Question: I am new to SEO and just want to get the idea about how it works for Single Page Application with dynamic content.
In my case, I have a single page application (powered by AngularJS, using router to show different state) that provides some location-based search functionalities, similar to <URL>. On mt site, user can type in a location name, and the site will return some results based on the location.
I am trying to figure out a way to make it work well with Google. For example, if I type in "Apartment San Francisco" in Google, the results will be:

And when user click on these links, the sites will display the correct result. I am thinking about having similar SEO like these for my site.
The question is, the page content is purely depending on user's query. User can search by city name, state name, zip code, etc, to show different results, and it's not possible to put them all into sitemap. How google can crawl the content for these kind of dynamic page results?
I don't have experience with SEO and not sure how to do it for my site. Please share some experience or pointers to help me get started. Thanks a lot!
===========
Follow up question:
I saw Googlebot can <URL> for a few seconds and then the page content will be displayed. In this case, will GoogleBot wait for the http response?
I saw some tutorial says we need to prepare static html specifically for Search Engines. If I only want to deal with Google, does it mean I don't have to serve static html anymore because Google can run Javascript?
Thanks again.
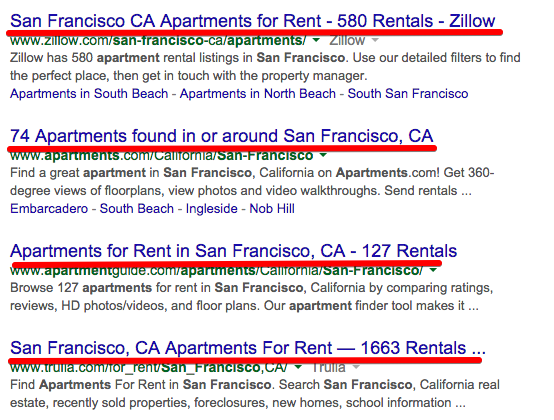
Answer: If a search engine should come across your JavaScript application then we have the permission to redirect the search engine to another URL that serves the fully rendered version of the page.
## For this job
1. You can either use this tool by Thomas Davis available on github
<URL>
Or
1. you can use the code below which does the same job as above this code is also available here
Implementation using Phantom.js
We can setup a node.js server that given a URL, it will fully render the page content. Then we will redirect bots to this server to retrieve the correct content.
We will need to install node.js and phantom.js onto a box. Then start up this server below. There are two files, one which is the web server and the other is a phantomjs script that renders the page.
'''
// web.js
// Express is our web server that can handle request
var express = require('express');
var app = express();
var getContent = function(url, callback) {
var content = '';
// Here we spawn a phantom.js process, the first element of the
// array is our phantomjs script and the second element is our url
var phantom = require('child_process').spawn('phantomjs',['phantom-server.js', url]);
phantom.stdout.setEncoding('utf8');
// Our phantom.js script is simply logging the output and
// we access it here through stdout
phantom.stdout.on('data', function(data) {
content += data.toString();
});
phantom.on('exit', function(code) {
if (code !== 0) {
console.log('We have an error');
} else {
// once our phantom.js script exits, let's call out call back
// which outputs the contents to the page
callback(content);
}
});
};
var respond = function (req, res) {
// Because we use [P] in htaccess we have access to this header
url = 'http://' + req.headers['x-forwarded-host'] + req.params[0];
getContent(url, function (content) {
res.send(content);
});
}
app.get(/(.*)/, respond);
app.listen(3000);
'''
The script below is phantom-server.js and will be in charge of fully rendering the content. We don't return the content until the page is fully rendered. We hook into the resources listener to do this.
'''
var page = require('webpage').create();
var system = require('system');
var lastReceived = new Date().getTime();
var requestCount = 0;
var responseCount = 0;
var requestIds = [];
var startTime = new Date().getTime();
page.onResourceReceived = function (response) {
if(requestIds.indexOf(response.id) !== -1) {
lastReceived = new Date().getTime();
responseCount++;
requestIds[requestIds.indexOf(response.id)] = null;
}
};
page.onResourceRequested = function (request) {
if(requestIds.indexOf(request.id) === -1) {
requestIds.push(request.id);
requestCount++;
}
};
// Open the page
page.open(system.args[1], function () {});
var checkComplete = function () {
// We don't allow it to take longer than 5 seconds but
// don't return until all requests are finished
if((new Date().getTime() - lastReceived > 300 && requestCount === responseCount) || new Date().getTime() - startTime > 5000) {
clearInterval(checkCompleteInterval);
console.log(page.content);
phantom.exit();
}
}
// Let us check to see if the page is finished rendering
var checkCompleteInterval = setInterval(checkComplete, 1);
'''
Once we have this server up and running we just redirect bots to the server in our client's web server configuration.
Redirecting bots
If you are using apache we can edit out .htaccess such that Google requests are proxied to our middle man phantom.js server.
'''
RewriteEngine on
RewriteCond %{QUERY_STRING} ^_escaped_fragment_=(.*)$
RewriteRule (.*) http://webserver:3000/%1? [P]
'''
We could also include other 'RewriteCond', such as user agent to redirect other search engines we wish to be indexed on.
Though Google won't use '_escaped_fragment_' unless we tell it to by either including a meta tag; '<meta name="fragment" content="!">'or using '#!' URLs in our links.
You will most likely have to use both.
This has been tested with Google Webmasters fetch tool. Make sure you include '#!' on your URLs when using the fetch tool.